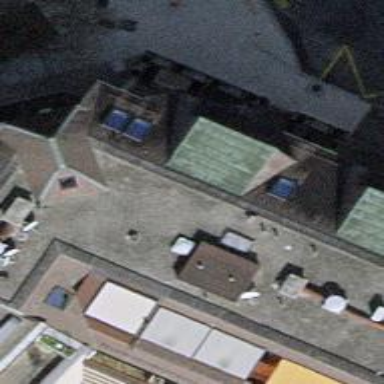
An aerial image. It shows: Café.